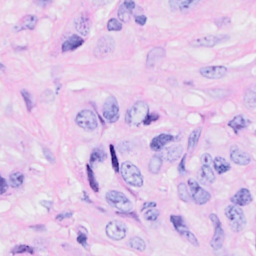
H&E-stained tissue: Breast